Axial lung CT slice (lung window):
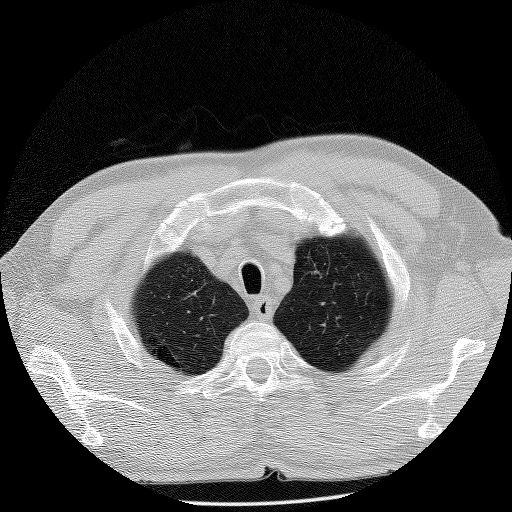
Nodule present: no